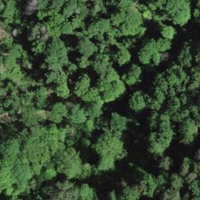
EUNIS habitat code: 41
Species observed at this site:
Lathyrus vernus
Garrulus glandarius
Chelidonium majus
Erithacus rubecula